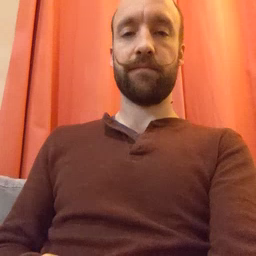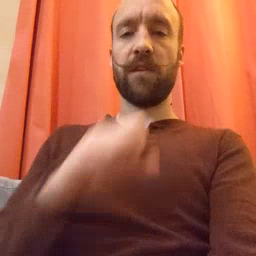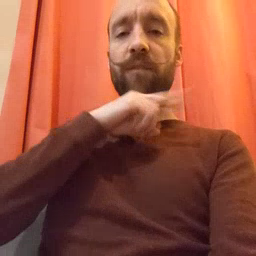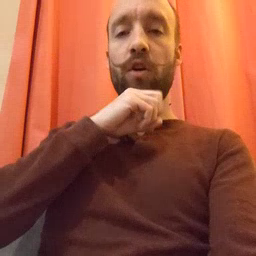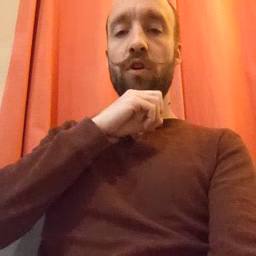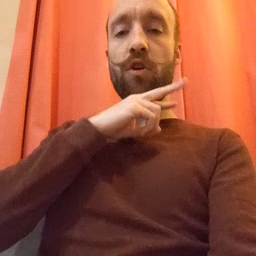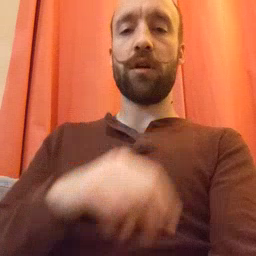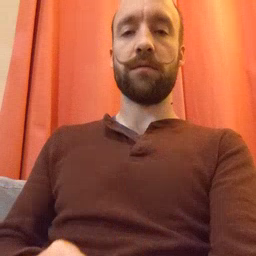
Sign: frog